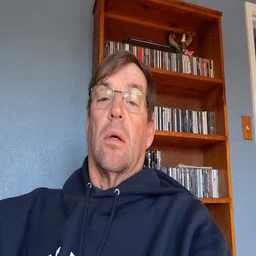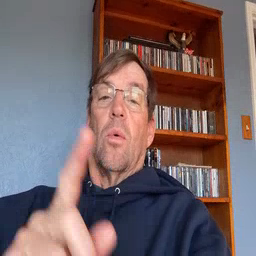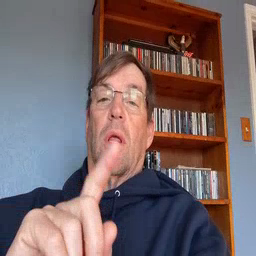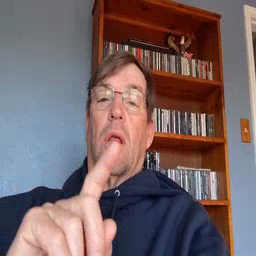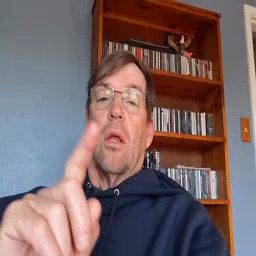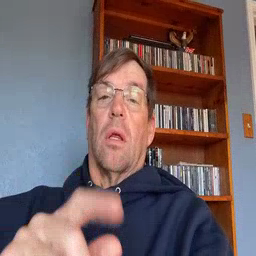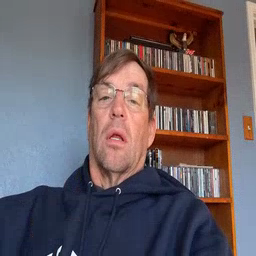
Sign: where